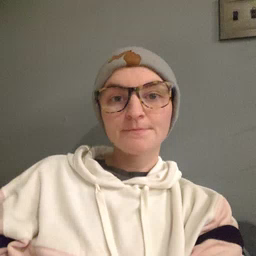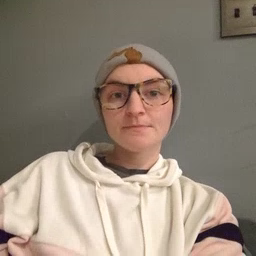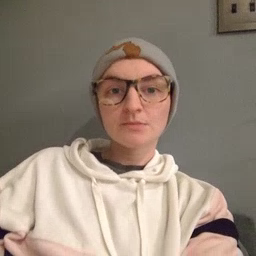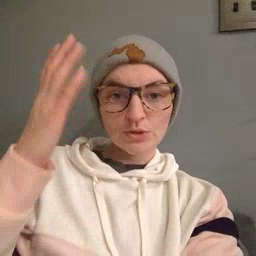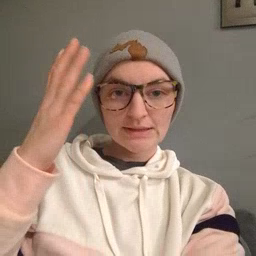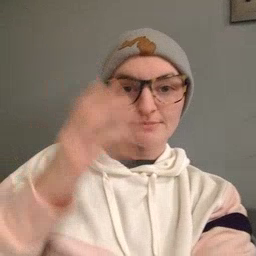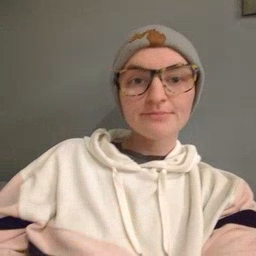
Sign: tree